Question: I am working in a BlackBerry application in which I need to use the tabs at the bottom.
Earlier I had already used the tabs but at the top of the screen. To place the tabs at the bottom of the screen I used the 'sublayout()' method. But the side effects of this is I can't use the 'display(index)' method now. Every time when i click on any of the tab, only 1st tab get selected. When i hide the 'sublayout()' method than everything works fine.
This is my code that I am using:
'''
public class TabControl extends MainScreen{
public static int tabHeight = 0;
public static TabField mTabField = null;
public static Bitmap BACKGROUND_IMAGE = Bitmap
.getBitmapResource("Background_Superhero.png");
private UiApplication uiApp = UiApplication.getUiApplication();
private UiEngine ui = Ui.getUiEngine();
private int displayHieght;
public TabControl(BuddyListField buddyList) {
super(MainScreen.NO_VERTICAL_SCROLL);
}
public void addFields() {
try {
mTabField = new TabField(this);
add(mTabField);
HomeTab home = new HomeTab();
mTabField.addTab(Bitmap.getBitmapResource("home_tab.png"), home,
Field.FOCUSABLE);
SettingTab setting = new SettingTab();
mTabField.addTab(Bitmap.getBitmapResource("Setting_tab.png"), setting,
Field.FOCUSABLE);
AboutTab about = new AboutTab();
mTabField.addTab(Bitmap.getBitmapResource("abouttab.png"), about,
Field.FOCUSABLE);
mTabField.setDefault(Constant.SETTING_TAB_INDEX);
} catch (Exception e) {
System.out.println(e+"=-====>>TabControl");
e.printStackTrace();
}
}
protected boolean keyDown(int keycode, int time) {
if (keycode == <PHONE>) {
// escape pressed
return true;
}
return super.keyDown(keycode, time);
}
}
'''
'''
public class TabField extends VerticalFieldManager {
private static Bitmap tabBackGroundImage = Bitmap
.getBitmapResource("tab_bar.png");
private Background CONTROL_NORMAL_BG = BackgroundFactory
.createBitmapBackground(tabBackGroundImage);
private Background CONTROL_ACTIVE_BG = BackgroundFactory
.createSolidBackground(Color.SILVER);
public static int indexValue = 0;
private static int mCurrentIndex = 0;
private int mDefault = 0;
private Field mCurrentField = null;
private Vector mTabFields = new Vector();
private MainScreen _mainscreen = null;
private HorizontalFieldManager mTabController = new HorizontalFieldManager();
private UiApplication uiApp = UiApplication.getUiApplication();
private UiEngine ui = Ui.getUiEngine();
private int tabHieght;
private int displayHieght;
public TabField(MainScreen mainscreen) {
super(MainScreen.USE_ALL_HEIGHT);
_mainscreen = mainscreen;
displayHieght = Display.getHeight();
add(mTabController);
SeparatorField separatorField = new SeparatorField();
separatorField.setBackground(CONTROL_ACTIVE_BG);
add(separatorField);
}
public void setDefault(int index) {
mDefault = index;
if (mDefault <= mTabFields.size() - 1) {
display(mDefault);
}
}
public void display(int index) {
VirtualKeyboard virtKbd = _mainscreen.getVirtualKeyboard();
if(virtKbd != null)
virtKbd.setVisibility(VirtualKeyboard.RESTORE);
try {
if (mCurrentField != null) {
if (mCurrentField instanceof TabFieldItem) {
((TabFieldItem) mCurrentField).onUnSelected();
}
delete(mCurrentField);
}
mCurrentField = (Field) mTabFields.elementAt(index);
add(mCurrentField);
mCurrentField.setFocus();
if (mCurrentField instanceof TabFieldItem) {
((TabFieldItem) mCurrentField).onSelected();
}
setDirty(false);
BitmapField mCurrentBG = (BitmapField) mTabController
.getField(mCurrentIndex);
mCurrentBG.setBackground(CONTROL_NORMAL_BG);
mCurrentBG.setBitmap(getOnUnFocusImg(mCurrentIndex));
BitmapField mBG = (BitmapField) mTabController.getField(index);
mBG.setBackground(CONTROL_ACTIVE_BG);
mBG.setBitmap(getOnFocusImg(index));
mCurrentIndex = index;
if(virtKbd != null)
virtKbd.setVisibility(VirtualKeyboard.HIDE);
if (indexValue == 3) {
}
} catch (Exception e) {
System.out.println("Exception: In TabField--->display() "
+ e.toString());
}
}
public void addTab(Bitmap aBitmap, final Field aTabField, long style) {
BitmapField lButton = null;
if (style == Field.FOCUSABLE) {
final BitmapField focusbleButton = new BitmapField(aBitmap,
Field.FOCUSABLE) {
protected boolean navigationClick(int status, int time) {
if (aTabField == null) {
return false;
}
indexValue = getIndex();
display(indexValue);
return true;
}
protected void paint(Graphics graphics) {
if (indexValue == getIndex()) {
graphics.setBackgroundColor(Color.SILVER);
graphics.clear();
}
super.paint(graphics);
}
public void setSpace(int hSpace, int vSpace) {
super.setSpace(hSpace, vSpace);
}
};
focusbleButton.setBackground(CONTROL_NORMAL_BG);
setlButtonSpace(focusbleButton);
lButton = focusbleButton;
} else {
lButton = new BitmapField(aBitmap);
}
/*if (WallpaperMainScreen.tabHeight == 0)
WallpaperMainScreen.tabHeight = lButton.getBitmapHeight();*/
mTabController.add(lButton);
mTabFields.addElement(aTabField);
if (mDefault == mTabFields.size() - 1 && aTabField != null) {
display(mDefault);
}
}
//SUBLAYOUT METHOD USED TO BRING THE TABBAR AT THE BOTTOM OF THE SCREEN---------------
protected void sublayout(int maxWidth, int maxHeight) {
super.sublayout(maxWidth, maxHeight);
tabHieght = mTabController.getHeight();
int y = displayHieght - tabHieght;
setPositionChild(mTabController, 0, y);
}
private void setlButtonSpace(BitmapField lButton) {
int tabWidth = Display.getWidth() / 3;
int imagewidth = lButton.getBitmapWidth();
int imageheight = lButton.getBitmapHeight();
int hPaddingValue = (tabWidth - imagewidth) / 2;
int vPaddingValue = (tabWidth - imageheight) / 7;
lButton.setSpace(hPaddingValue + 1, vPaddingValue);
}
private Bitmap getOnFocusImg(int index) {
Bitmap image = null;
switch (index) {
case 0:
image = Bitmap.getBitmapResource("home_tab.png");
break;
case 1:
image = Bitmap.getBitmapResource("Setting_tab.png");
break;
case 2:
image = Bitmap.getBitmapResource("about_tab.png");
break;
/*case 3:
image = Bitmap.getBitmapResource("exit_tab.png");
break;
*/
}
return image;
}
private Bitmap getOnUnFocusImg(int currentIndex) {
Bitmap image = null;
switch (currentIndex) {
case 0:
image = Bitmap.getBitmapResource("home_tab.png");
break;
case 1:
image = Bitmap.getBitmapResource("Setting_tab.png");
break;
case 2:
image = Bitmap.getBitmapResource("about_tab.png");
break;
/*case 3:
image = Bitmap.getBitmapResource("exit_tab.png");
break;*/
}
return image;
}
protected boolean keyChar(char ch, int status, int time) {
if (mCurrentField != null && mCurrentField instanceof TabFieldItem) {
return ((TabFieldItem) mCurrentField).keyChar(ch, status, time);
} else {
return super.keyChar(ch, status, time);
}
}
}
'''
'''
package com.np.custom;
public interface TabFieldItem {
/**
* Method invoked when the tabField is about to be displayed
*/
public void onSelected();
/**
* Method invoked when the tabField is about to be removed from the display
*/
public void onUnSelected();
public boolean keyChar(char ch, int status, int time);
}
'''
I have used the sublyout method in TabField.java class.
and the result is as shown in the image.

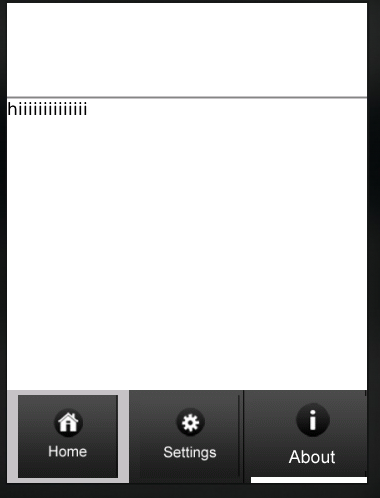
Answer: Add a manager above the 'add(mTabController)' and put fixed height of that manager overriding sublayout & set setextent inside sublayout, height must be displayheight-mtabcontroller height. And remove the sublayout what overridden in tabfield class.